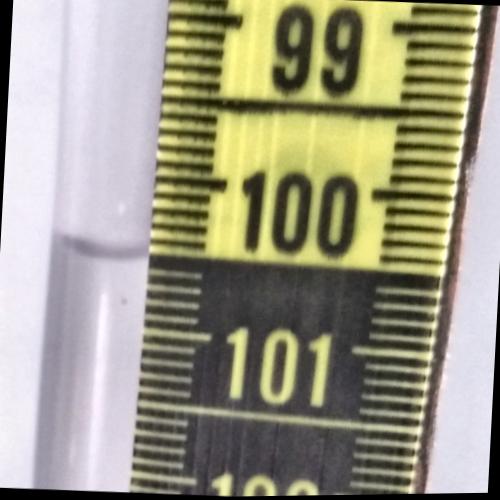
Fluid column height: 100.5 cm